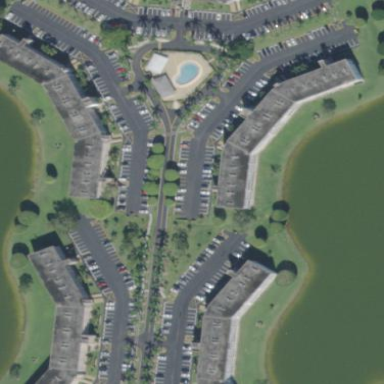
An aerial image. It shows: Residential area consisting of apartment buildings.